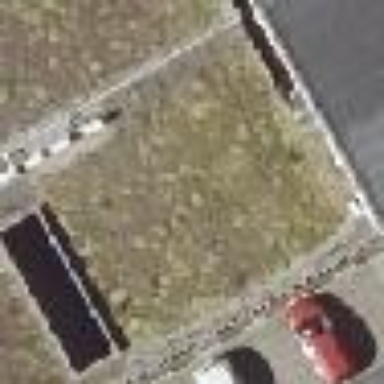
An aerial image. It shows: Part of building.